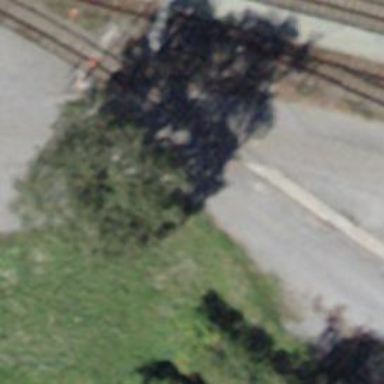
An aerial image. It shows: Railway level crossing.